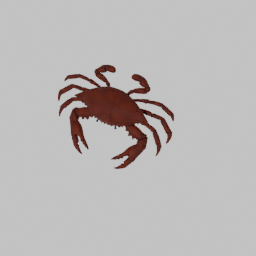
Label: animals